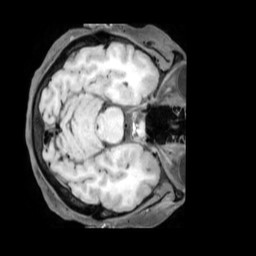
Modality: T1w
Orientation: axial
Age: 68
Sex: female
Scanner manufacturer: philips
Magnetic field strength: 3 T
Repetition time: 0.6 s
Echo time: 0.02833 s